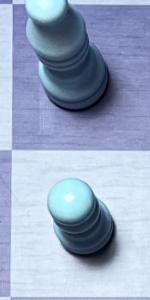
Label: Pawn_White